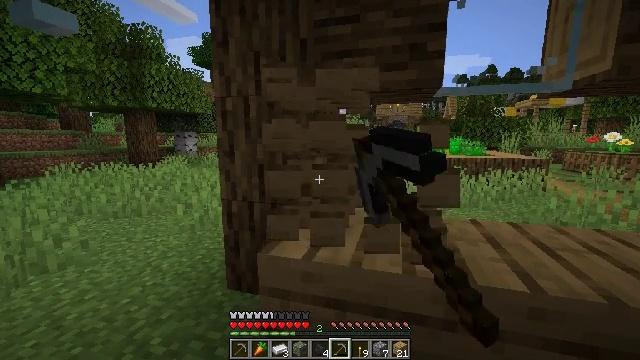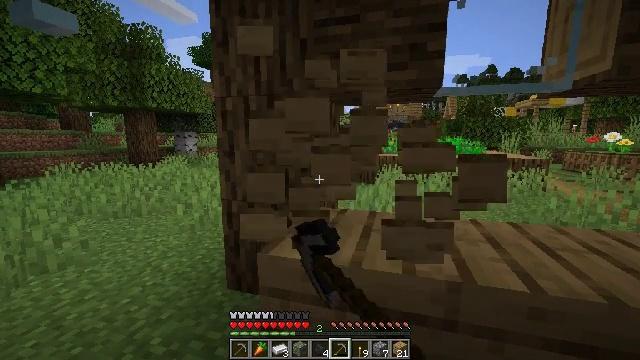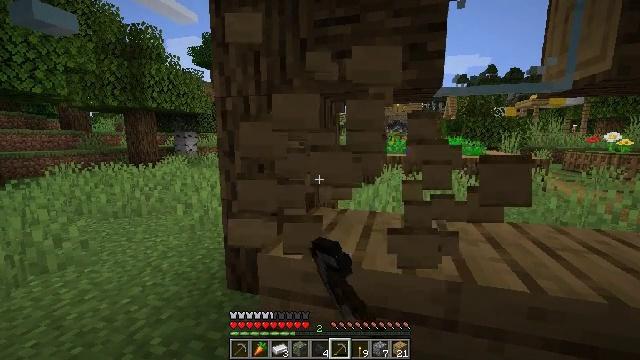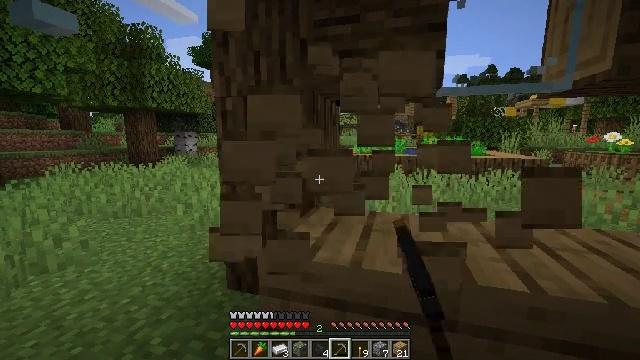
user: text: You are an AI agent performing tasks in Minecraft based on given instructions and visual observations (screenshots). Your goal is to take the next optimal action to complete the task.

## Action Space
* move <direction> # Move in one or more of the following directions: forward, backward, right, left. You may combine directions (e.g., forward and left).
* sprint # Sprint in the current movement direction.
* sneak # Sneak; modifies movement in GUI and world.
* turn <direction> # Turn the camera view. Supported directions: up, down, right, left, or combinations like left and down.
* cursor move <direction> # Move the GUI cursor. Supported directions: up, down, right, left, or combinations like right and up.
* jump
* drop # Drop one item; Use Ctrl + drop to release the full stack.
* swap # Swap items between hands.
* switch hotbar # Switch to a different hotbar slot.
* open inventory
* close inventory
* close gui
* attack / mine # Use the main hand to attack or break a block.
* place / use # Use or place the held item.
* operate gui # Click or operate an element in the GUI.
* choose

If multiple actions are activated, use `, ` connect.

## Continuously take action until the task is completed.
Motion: motion action
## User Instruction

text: Break the oak stairs.
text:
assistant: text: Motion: attack / mine
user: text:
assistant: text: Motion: attack / mine
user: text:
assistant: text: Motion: attack / mine
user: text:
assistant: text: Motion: attack / mine